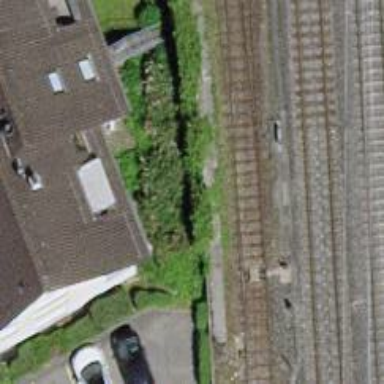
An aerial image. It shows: Railway switch.